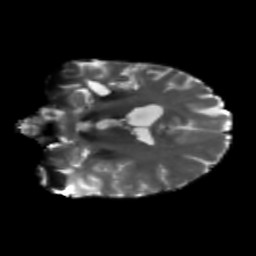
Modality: T2w
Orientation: coronal
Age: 37
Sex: female
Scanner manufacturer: siemens
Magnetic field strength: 3 T
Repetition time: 5.25 s
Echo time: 0.08 s